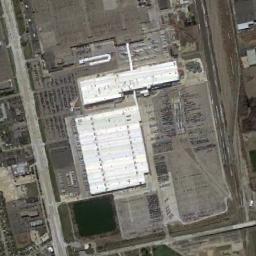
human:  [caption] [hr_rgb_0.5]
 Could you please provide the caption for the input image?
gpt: The industrial area has two white workshops and some open areas .

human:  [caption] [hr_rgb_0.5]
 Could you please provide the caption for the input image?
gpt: In an industrial area, There are factories and roads, There are planned parking lots, And cars or items are parked .

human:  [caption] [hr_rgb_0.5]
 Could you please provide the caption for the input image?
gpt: Buildings in industrial areas vary in size .

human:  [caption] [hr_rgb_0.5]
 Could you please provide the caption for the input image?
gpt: Many houses of different shapes are in the industrial area .

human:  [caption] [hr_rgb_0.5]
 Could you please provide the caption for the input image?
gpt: There are two white buildings on the industrial area .